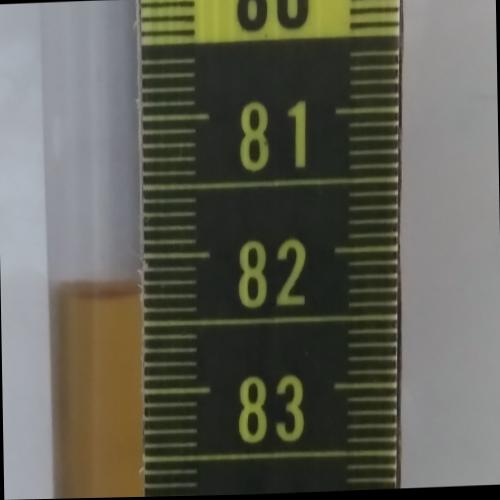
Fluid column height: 82.3 cm